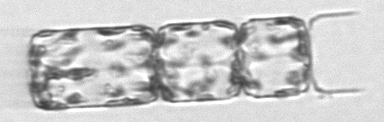
Label: Lauderia_annulata